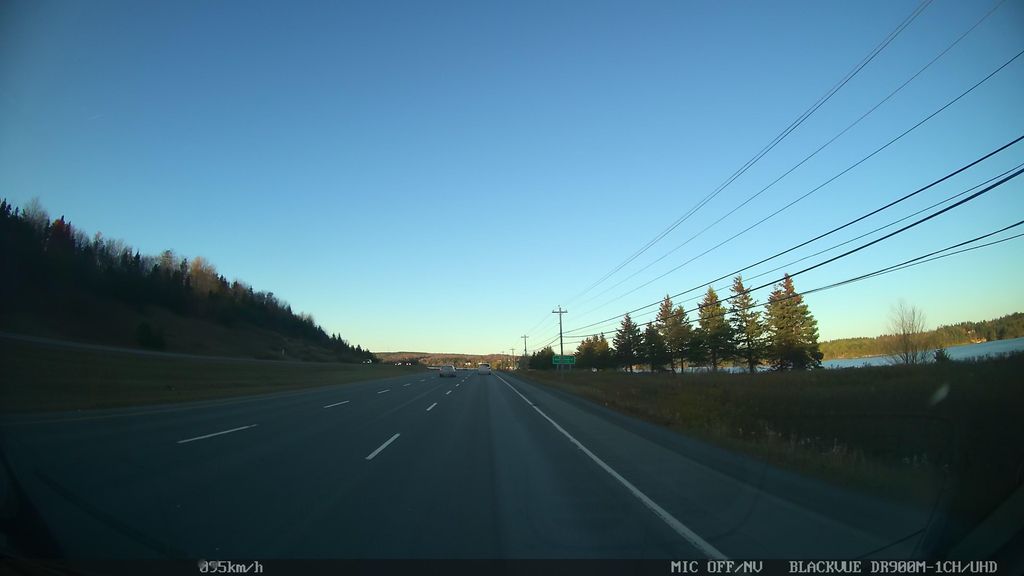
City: halifax